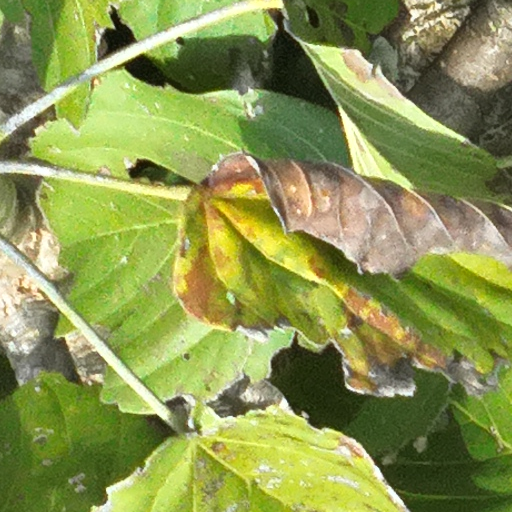
Species: Sterculia apetala
GBIF accepted scientific name: Sterculia apetala
Crown area (m\u00b2): 141.068